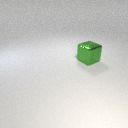
large green metal cube